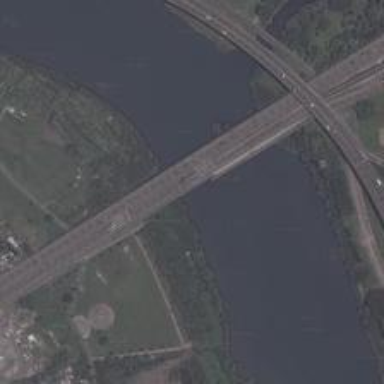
People can see that the two sides of the river are very prosperou and each side has a very impressive playground .